Brain MRI, t1w sequence, axial 2D slice.
Patient: age 32, sex F, weight 95 kg, height 1.95 m
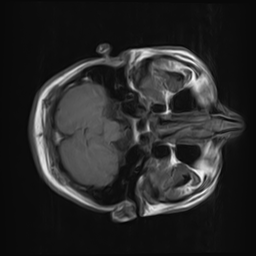